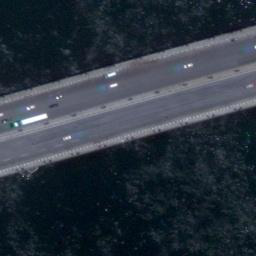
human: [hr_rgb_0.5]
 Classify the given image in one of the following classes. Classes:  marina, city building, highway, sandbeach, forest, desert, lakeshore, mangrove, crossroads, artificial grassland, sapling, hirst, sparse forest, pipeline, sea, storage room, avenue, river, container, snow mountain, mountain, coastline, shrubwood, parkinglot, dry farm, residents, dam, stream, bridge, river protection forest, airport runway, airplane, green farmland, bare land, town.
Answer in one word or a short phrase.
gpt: bridge